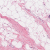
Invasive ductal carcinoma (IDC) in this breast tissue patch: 0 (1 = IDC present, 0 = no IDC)